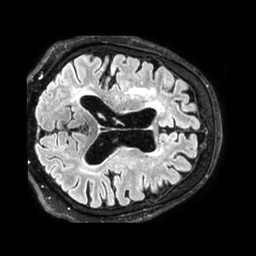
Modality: FLAIR
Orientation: axial
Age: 50
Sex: male
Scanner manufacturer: philips
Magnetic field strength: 3 T
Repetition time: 4.8 s
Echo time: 0.34 s